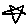
Label: star